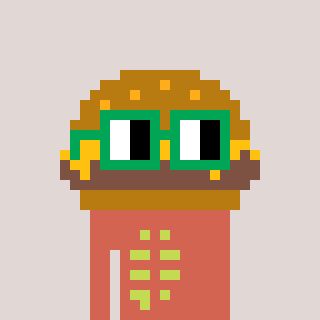
a pixel art character with square green glasses, a burger-shaped head and a peachy-colored body on a warm background